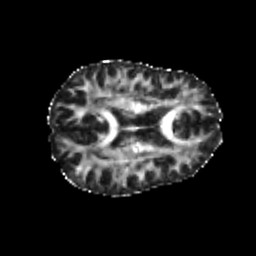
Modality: FA
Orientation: axial
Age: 22
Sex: female
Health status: healthy
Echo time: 0.074 s